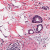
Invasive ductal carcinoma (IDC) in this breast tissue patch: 1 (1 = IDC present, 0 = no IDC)